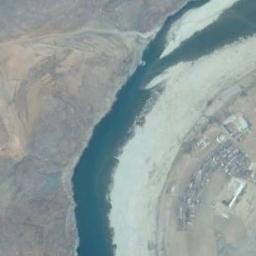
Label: river